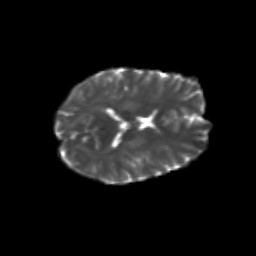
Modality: T2w
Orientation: axial
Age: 27
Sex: female
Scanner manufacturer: siemens
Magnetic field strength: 3 T
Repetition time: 3.5 s
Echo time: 0.113 s